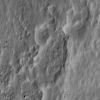
Atmospheric dust classification: not_dusty